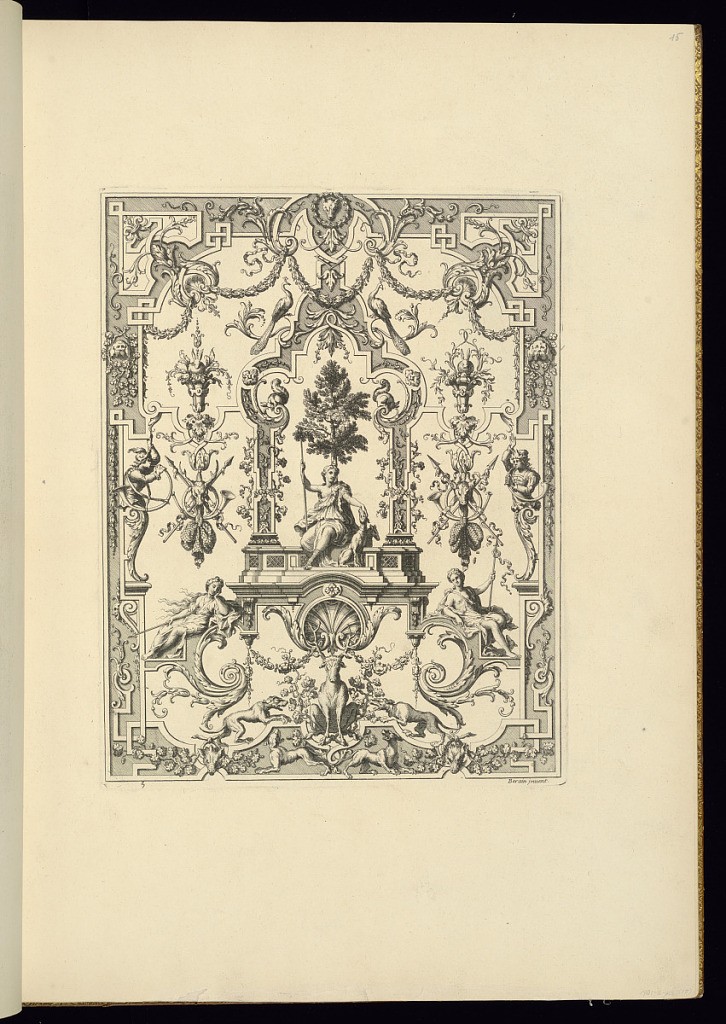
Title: Panel Design of Grotesque Ornamentation
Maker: Jean Berain, the elder, French, 1640-1711
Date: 1711
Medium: Engraving on laid paper
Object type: Bound print
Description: Panel design filled with symmetrical, grotesque ornaments of mythological subject. At the center of the print is a seated Diana with her hunting dogs. The composition is filled with dogs, boar's heads, hunting trophies, peacocks, vines, and a deer. The plate is signed and numbered.